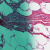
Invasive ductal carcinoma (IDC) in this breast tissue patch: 0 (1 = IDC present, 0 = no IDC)